【题型】选择题　【知识点】平面几何　【难度】easy
有 $A, B$ 两个大小相同正方形，在 $A$ 正方形中剪一个最大的圆，在 $B$ 正方形中剪一个最大的圆心角为 $90^\circ$ 的扇形，两次剪剩下的材料的面积相比（ ）

\vspace{1em}

\noindent A. $A$ 正方形剩下的面积大 \\
\noindent B. $B$ 正方形剩下的面积大 \\
\noindent C. 一样大 \\
\noindent D. 和两个正方形边长有关
【解答】
\noindent \textbf{【答案】} C

\noindent \textbf{【分析】} 本题考查求圆的面积和扇形的面积，根据题意得到最大的圆和最大的圆心角为$90^\circ$的扇形的半径均为正方形的边长，进行求解即可．

\noindent \textbf{【详解】} 解：设两个正方形的边长均为2，如图，最大的圆的直径和最大的圆心角为$90^\circ$的扇形的半径均为正方形的边长，

故$A$正方形中圆的面积为$\pi\times\left(\dfrac{2}{2}\right)^2=\pi$，$B$正方形中扇形的面积为：$\dfrac{1}{4}\pi\times 2^2=\pi$，
即：圆的面积等于扇形的面积，
$\therefore$剩余的面积也相同，
故选C．

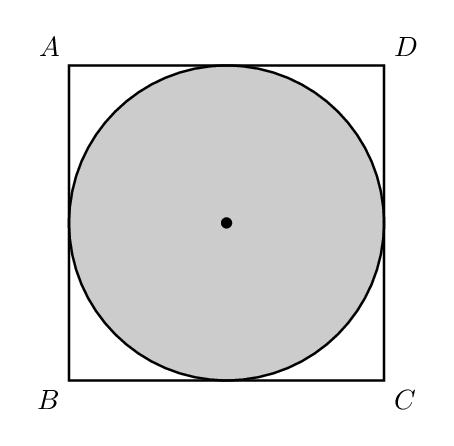
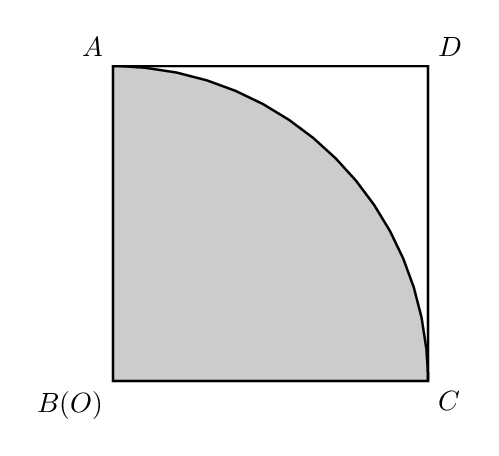